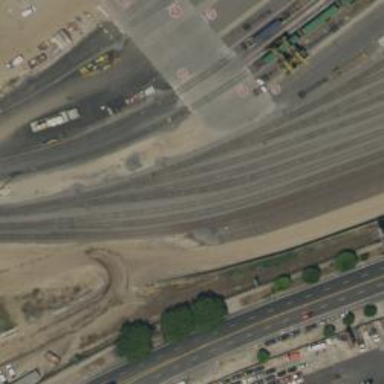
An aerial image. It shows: Railway yard used for servicing trains.